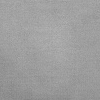
Atmospheric dust classification: dusty